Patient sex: M
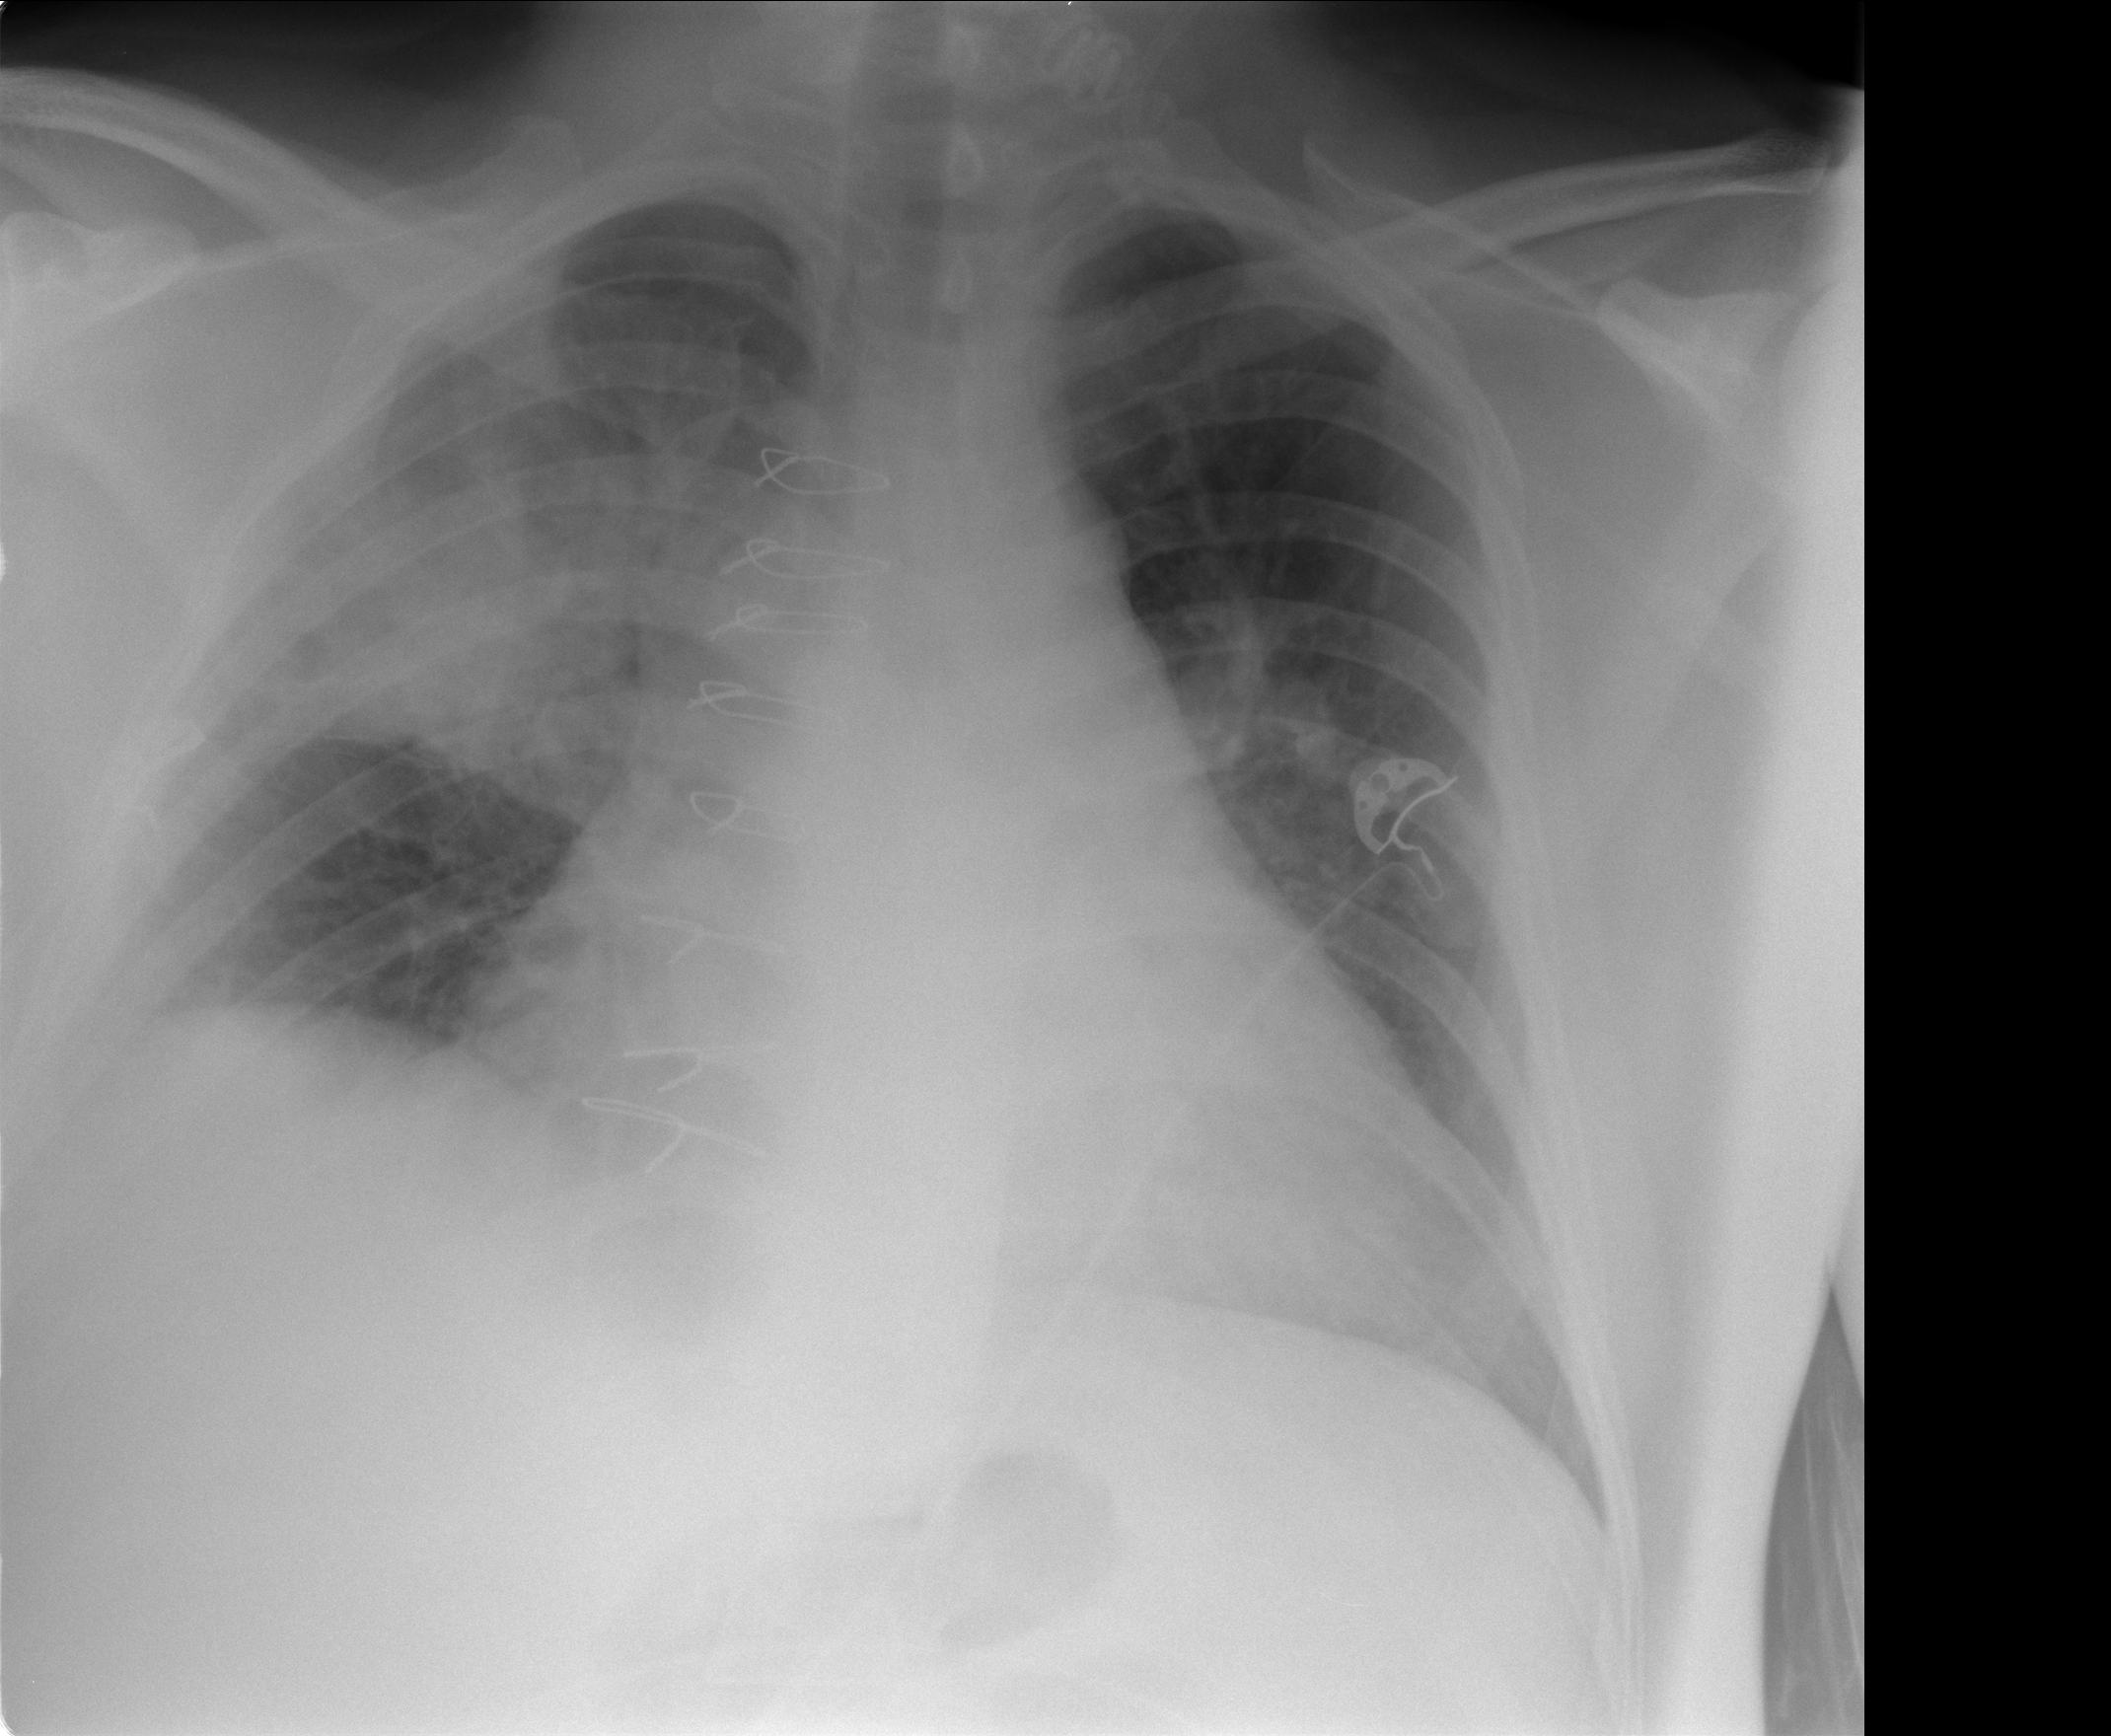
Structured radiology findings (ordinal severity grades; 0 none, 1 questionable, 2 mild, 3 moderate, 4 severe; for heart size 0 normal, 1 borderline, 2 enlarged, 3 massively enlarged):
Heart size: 2
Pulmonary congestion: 1
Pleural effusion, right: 0
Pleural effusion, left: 0
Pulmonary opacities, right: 3
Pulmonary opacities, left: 1
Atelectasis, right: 2
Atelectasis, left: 0